Question: I try to bowser to a page with selenium web-driver.
I then inject and execute some js via selenium web-driver.
I try to access these vars in this opened browser console,
but it seems they were not created. How come?
I have this code:
'''
public void foo (){
String script =
"var aLocation = {};" +
"var aOffer = {};" +
"var aAdData = " +
"{ " +
"location: aLocation, " +
"offer: aOffer " +
" };" +
"var aClientEnv = " +
" { " +
" sessionid: "", " +
" cookie: "", " +
" lon: 34.847, " +
" lat: 32.123, " +
" venue: "", " +
" venue_context: "", " +
" source: ""," + // One of the following (string) values: ADS_PIN_INFO,
// ADS_0SPEED_INFO, ADS_LINE_SEARCH_INFO,
// ADS_ARROW_NEARBY_INFO, ADS_CATEGORY_AUTOCOMPLETE_INFO,
// ADS_HISTORY_LIST_INFO
// (this field is also called "channel")
" locale: """ + // ISO639-1 language code (2-5 characters), supported formats:
" };" +
"W.setOffer(aAdData, aClientEnv);";
javascriptExecutor.executeScript(script);
}
'''
which yields:
'script = var aLocation = {}; var aOffer = {}; var aAdData = { location: aLocation, offer: aOffer }; var aClientEnv = { sessionid: "", cookie: "", rtserver - id: 1, lon: 34.847, lat: 32.123, venue: "", venue_context: "", source: "", locale: "" }; W.setOffer(aAdData, aClientEnv);'
I evaluate 'aLocation' in this browser console and get '"variable not defined"'. How can this be?

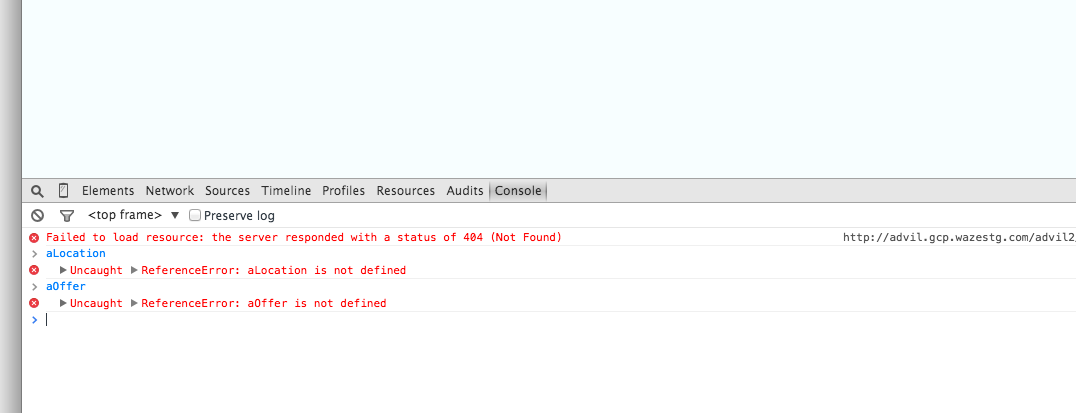
Answer: Because your variables are NOT 'global'. As soon as you declare them with 'var' they are scoped. If you want to test something out, just put 'nemo=100;' in your script above and try printing out in console, it should work.
Edit #1
By the way, by no means I'm advocating global variables here. I'm just trying to explain what happened to your variables in JS executed by WebDriver. If you want to use global variables then more explicit declaration like 'window.foo' makes more sense like others have suggested. However overall try to avoid using them. Moreover try to avoid executing JavaScript using WebDriver in the first place
unless you have no other choice. WebDriver is supposed to simulate a real user for you and your user is less likely to execute a JavaScript to interact with your web app.